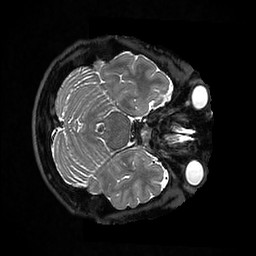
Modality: T2w
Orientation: axial
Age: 32
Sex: male
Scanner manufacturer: ge
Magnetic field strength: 3 T
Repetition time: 3.202 s
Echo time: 0.06696 s